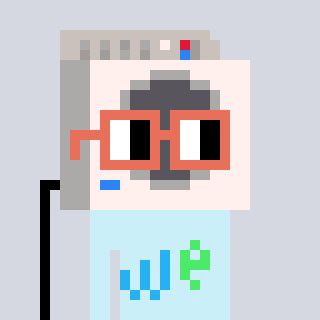
a pixel art character with square orange glasses, a washing machine-shaped head and a cold-colored body on a cool background